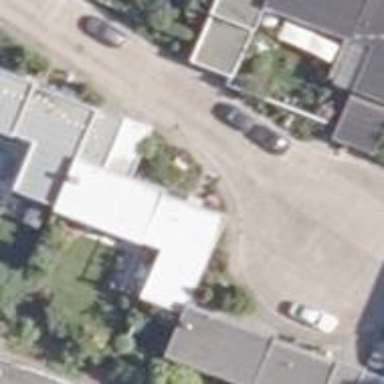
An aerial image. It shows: Residential road with concrete surface.